Aerial crown-view tile of a tropical tree (Barro Colorado Island, Panama), acquired 20240716:
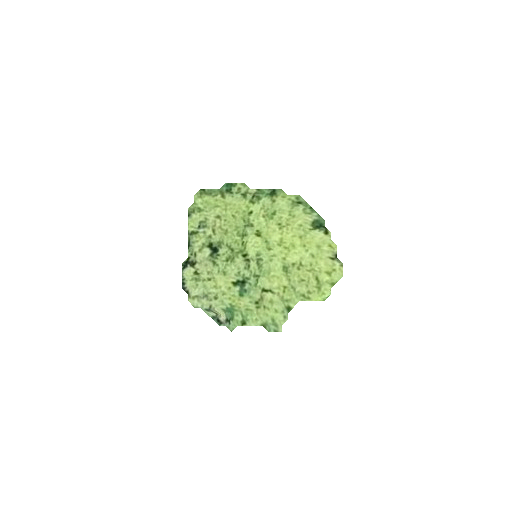
Species: Alseis blackiana
GBIF accepted scientific name: Alseis blackiana
Crown area: 27.535 m²